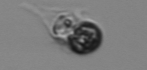
Label: Mesodinium